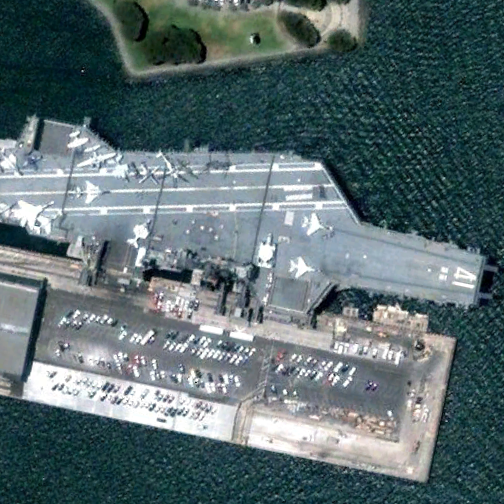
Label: Midway-class_aircraft_carrier